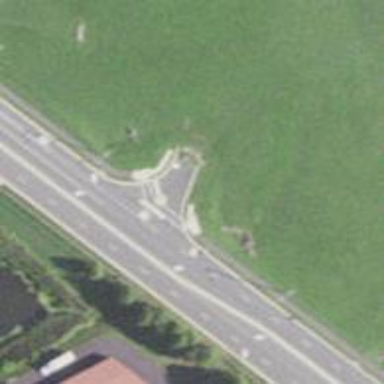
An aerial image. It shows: Secondary link road.